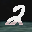
Label: 2